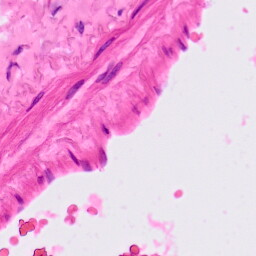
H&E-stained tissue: Lung